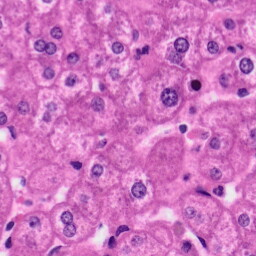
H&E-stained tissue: Liver